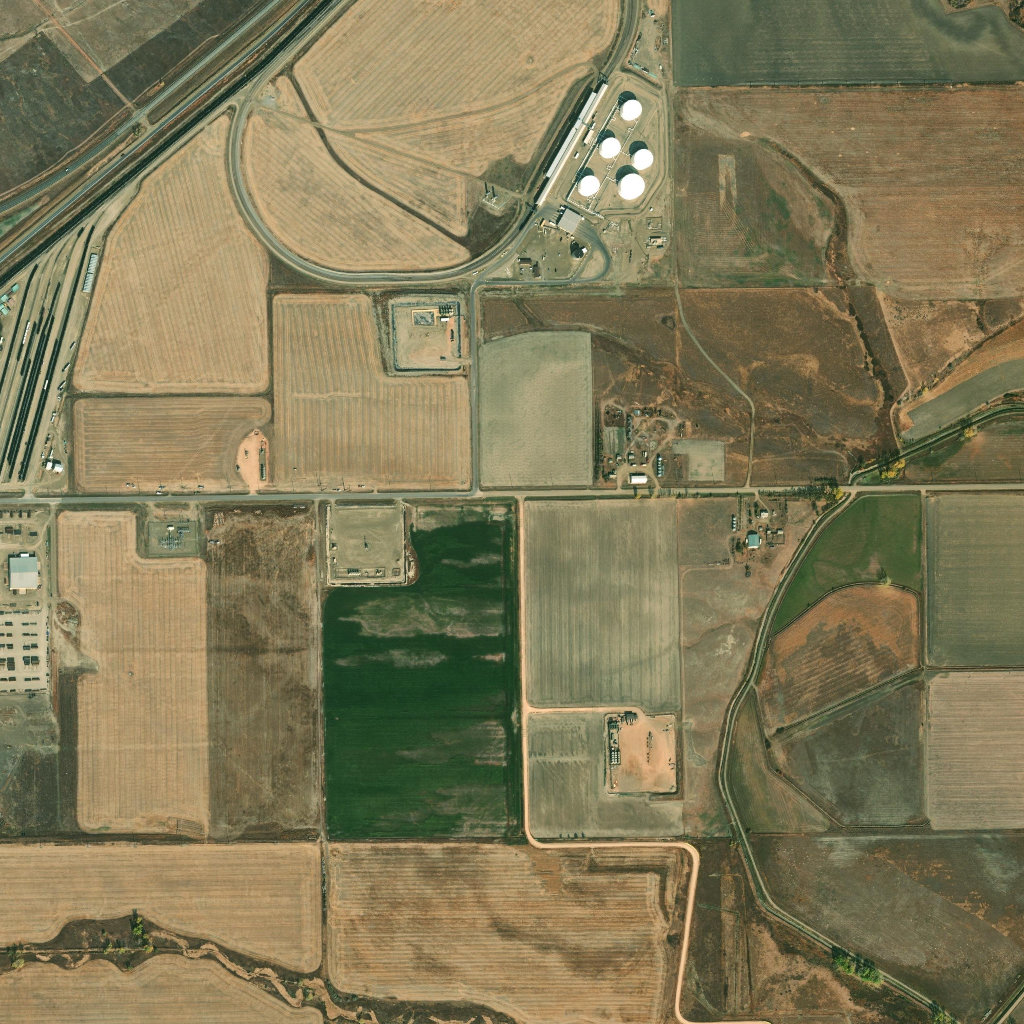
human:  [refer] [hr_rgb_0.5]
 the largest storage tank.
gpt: <box>[[59, 16, 62, 19, 0]]</box>

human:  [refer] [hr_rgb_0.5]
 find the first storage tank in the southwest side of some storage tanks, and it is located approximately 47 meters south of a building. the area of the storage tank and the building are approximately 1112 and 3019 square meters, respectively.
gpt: <box>[[56, 16, 58, 19, 0]]</box>